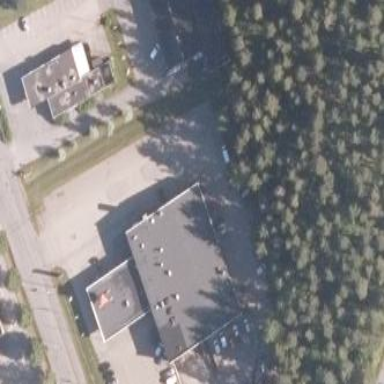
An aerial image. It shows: Public building.